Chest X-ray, AP view. Patient: 47 years old, sex M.
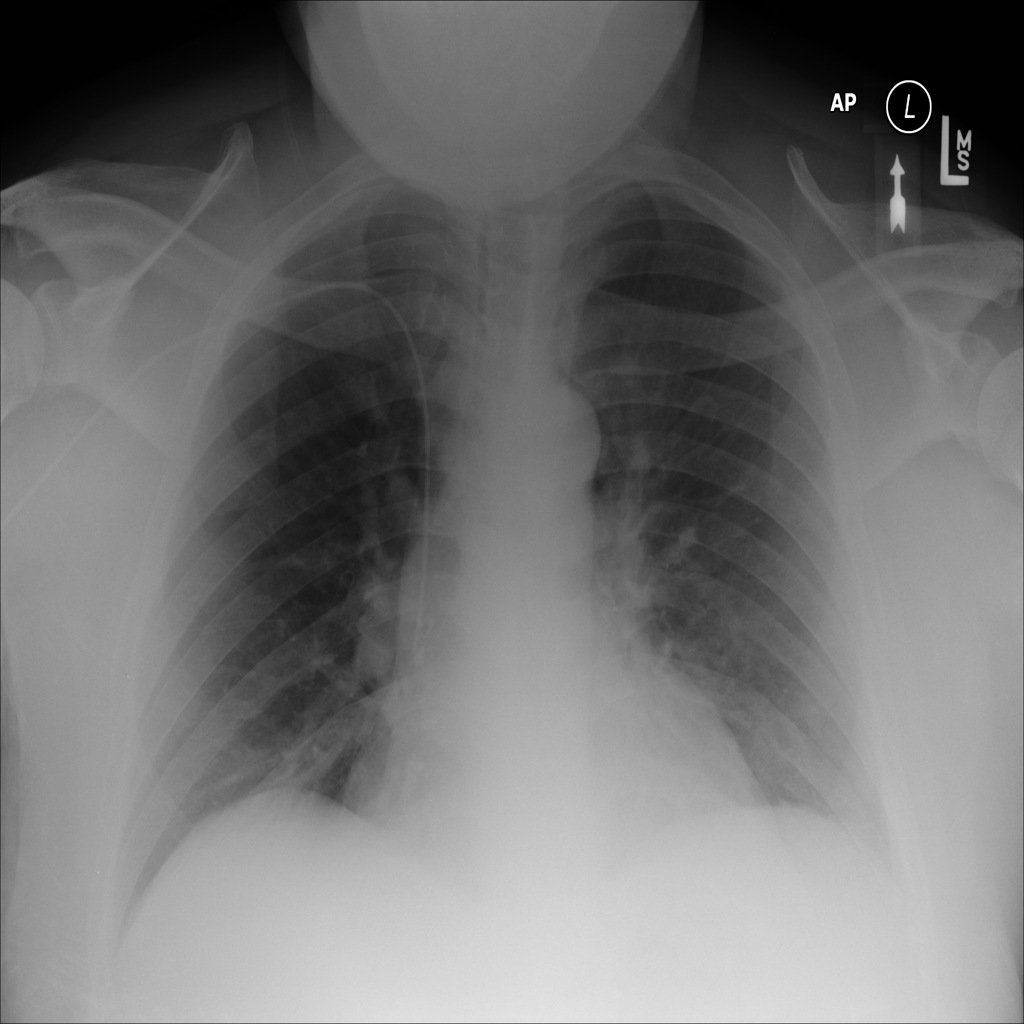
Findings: No Finding